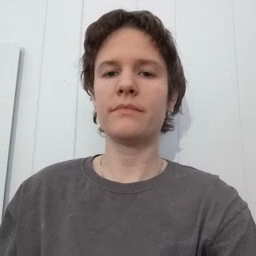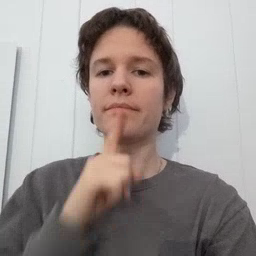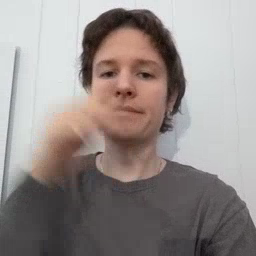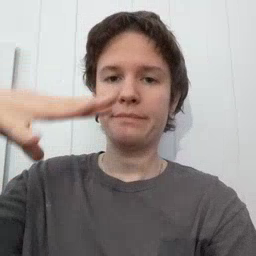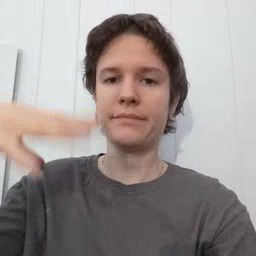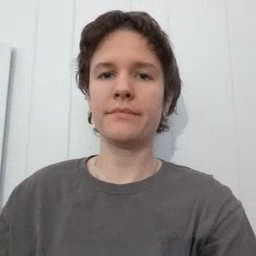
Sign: lamp